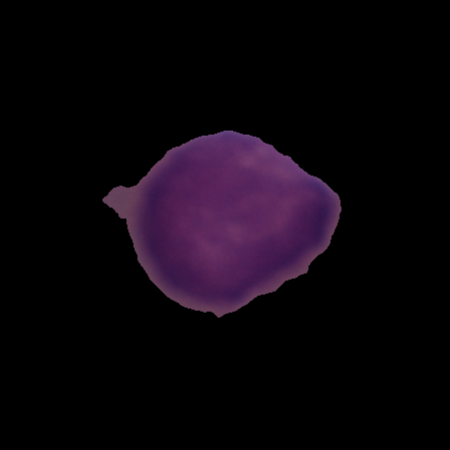
Label: healthy